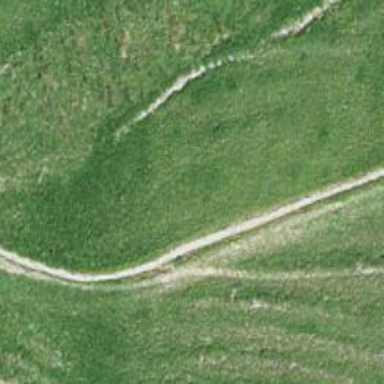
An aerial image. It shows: Grass path.